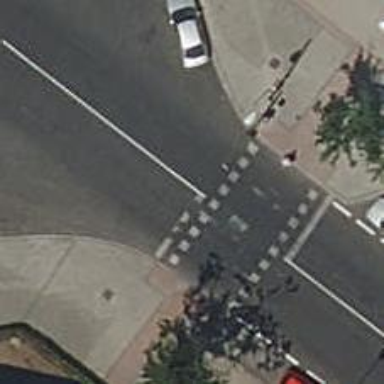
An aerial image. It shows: Road with traffic signals.